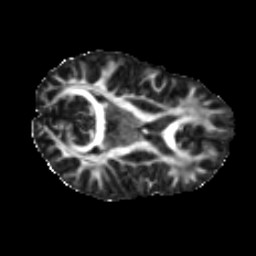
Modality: FA
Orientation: axial
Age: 24
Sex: male
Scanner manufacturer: ge
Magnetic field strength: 3 T
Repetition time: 7.8 s
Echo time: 0.0609 s